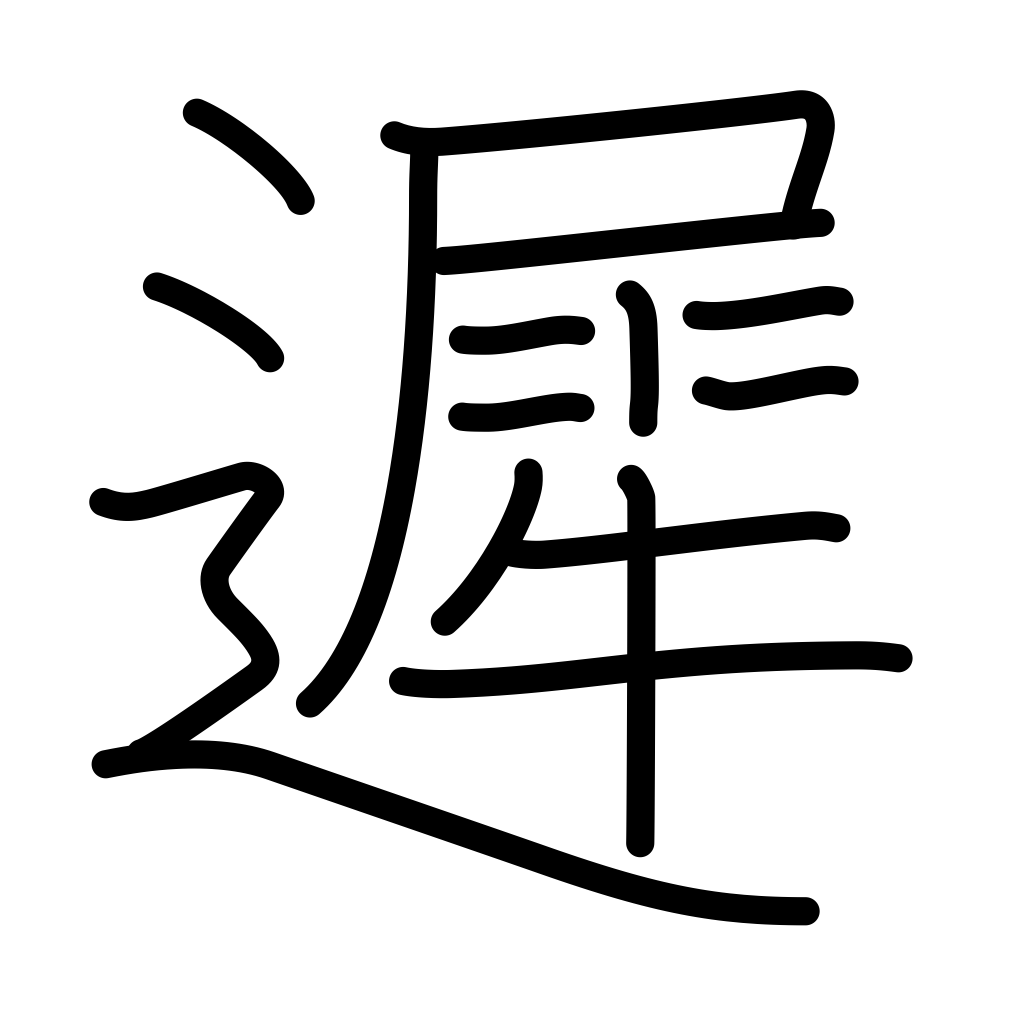
Meaning: late, tardy, slow, delay